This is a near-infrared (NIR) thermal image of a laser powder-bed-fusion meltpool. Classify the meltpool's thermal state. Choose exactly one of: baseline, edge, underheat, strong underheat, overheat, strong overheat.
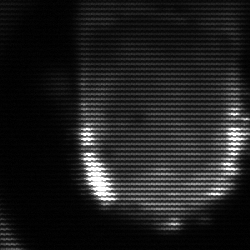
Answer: baseline